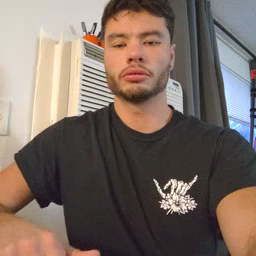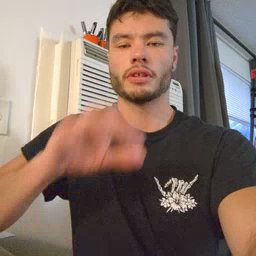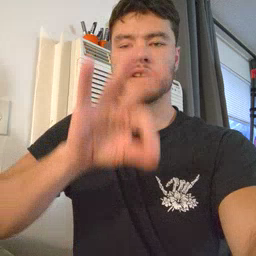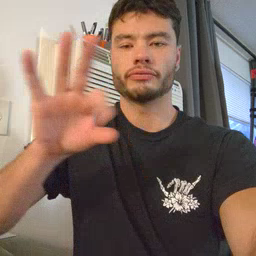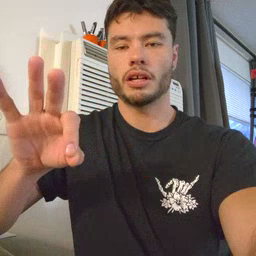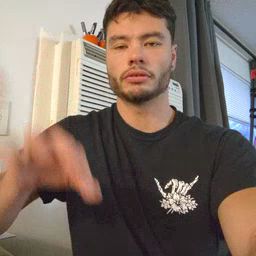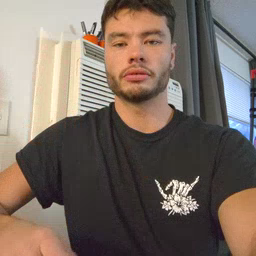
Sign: frenchfries